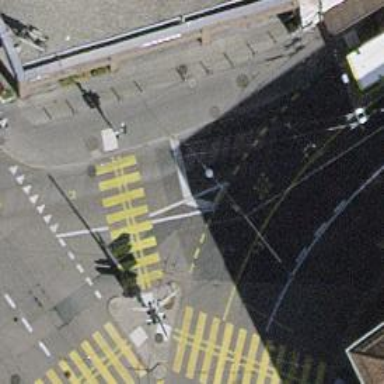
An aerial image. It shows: Crossing with traffic signals and zebra markings. There is island in the crossing.